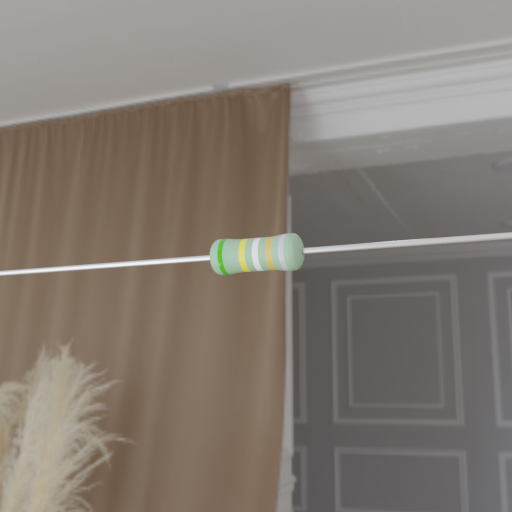
Resistor colour bands (in order): green, yellow, white, gold, silver